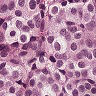
Metastatic tissue present: yes